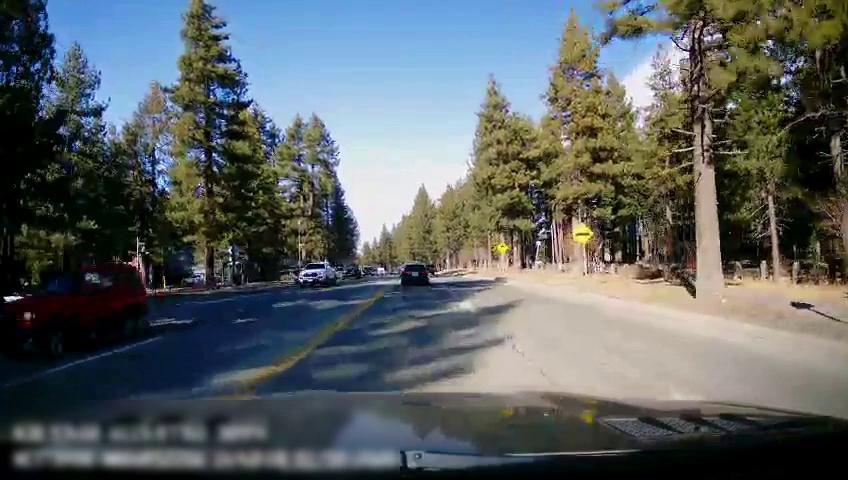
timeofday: Day
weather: Sunny
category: Drivable Space
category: Vehicles | SUV
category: Vehicles | SUV
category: Vehicles | SUV
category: Vehicles | Car
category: Lanes | Opposite Lane
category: Lanes | Current Lane
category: Traffic | Signs
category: Traffic | Signs